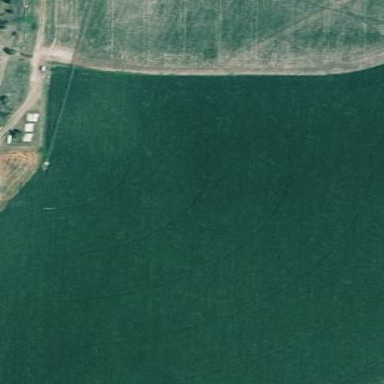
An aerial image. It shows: Farmland with pivot irrigation system.